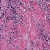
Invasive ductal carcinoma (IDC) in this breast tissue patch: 0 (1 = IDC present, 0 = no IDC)